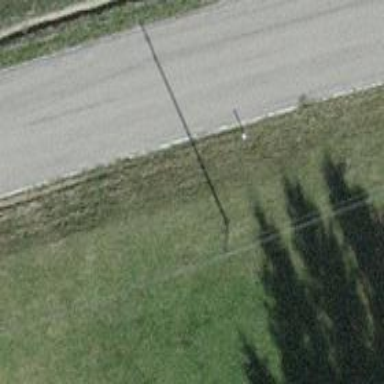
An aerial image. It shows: Minor power line.